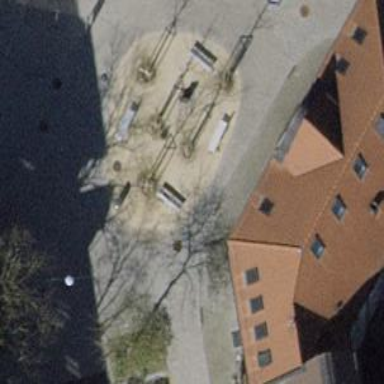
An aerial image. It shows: White bench.